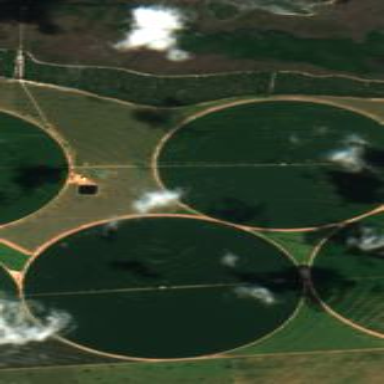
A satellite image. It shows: Farmland with coffee crops.